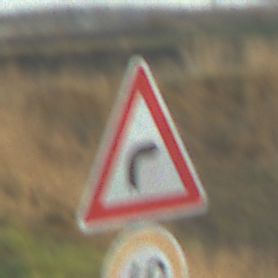
Verkehrszeichen: KurveRechts
Zusatzzeichen unten: Geschwindigkeit40
Umgebung: Outdoor, Nature
Tageszeit: SunriseSunset
Wetter: PartlyCloudy
Licht: Natural
Jahreszeit: NotSpecified
Kontrast: MediumContrast